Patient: sex M, age 35
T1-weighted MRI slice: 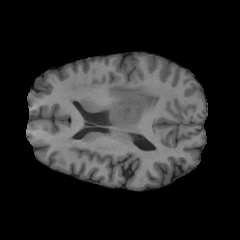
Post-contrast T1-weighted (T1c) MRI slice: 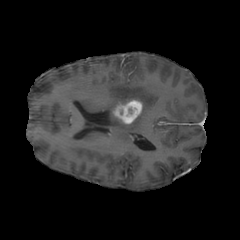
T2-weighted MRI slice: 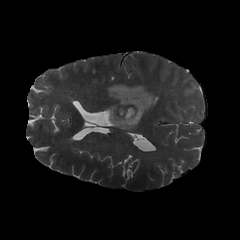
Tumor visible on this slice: yes
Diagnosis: Glioblastoma, IDH-wildtype
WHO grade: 4